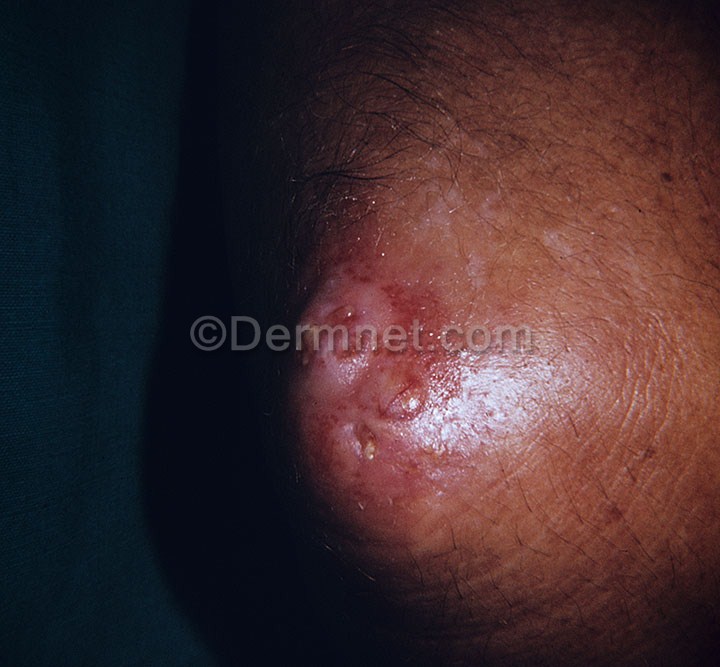
Disease: Lupus and other Connective Tissue diseases